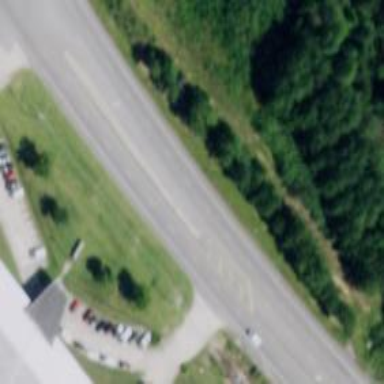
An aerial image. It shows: Asphalt road with dual carriageways at trunk level.